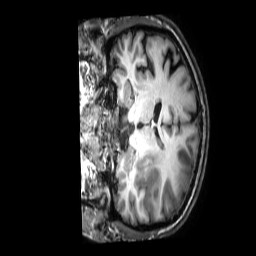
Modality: T1w
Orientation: coronal
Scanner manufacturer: philips
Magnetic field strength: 3 T
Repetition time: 0.009875 s
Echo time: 0.004592 s